Question: What is the reading of the measurement in the image?
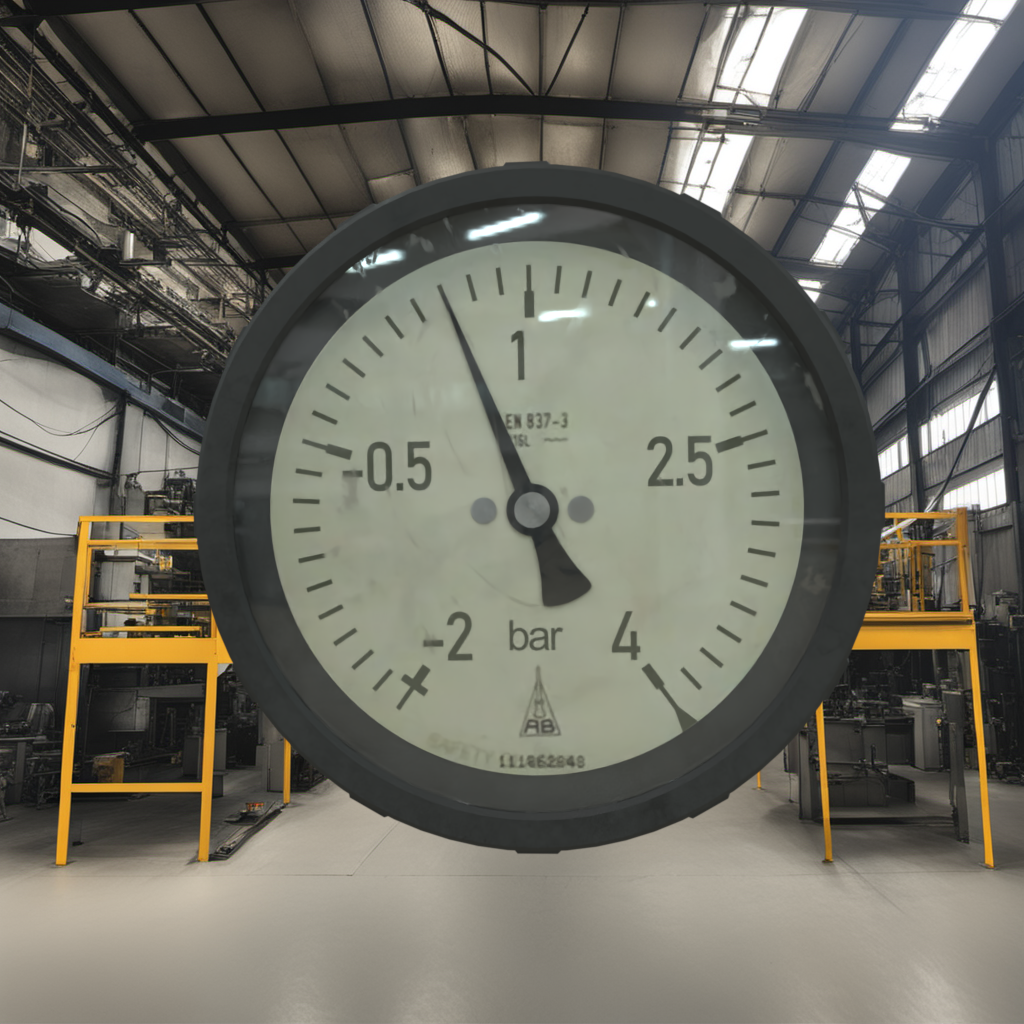
Answer: The result is 0.55
Question: What is the value range of this measurement?
Answer: The range is from -2 to 4
Question: What is the minimum and maximum reading range of the measurement in the image?
Answer: The minimum value is -2 and the maximum value is 4